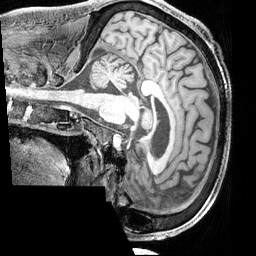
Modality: T1w
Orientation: sagittal
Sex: male
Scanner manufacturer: siemens
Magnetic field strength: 3 T
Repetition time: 2.3 s
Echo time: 0.00226 s